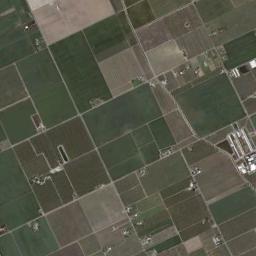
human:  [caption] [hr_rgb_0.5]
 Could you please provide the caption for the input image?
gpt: Some rectangular farmlands of different colors and sizes are neatly arranged on the ground and some houses are surrounded by these farmlands .

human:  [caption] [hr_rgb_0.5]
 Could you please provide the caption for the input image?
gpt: There are many rectangular farmlands of different sizes .

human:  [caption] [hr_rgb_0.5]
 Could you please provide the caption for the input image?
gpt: There are some light green and bare rectangular farmland .

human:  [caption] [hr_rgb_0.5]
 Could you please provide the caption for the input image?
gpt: Many dense, neatly arranged dark green, light green, light brown and brown mixed rectangular farmland of different sizes .

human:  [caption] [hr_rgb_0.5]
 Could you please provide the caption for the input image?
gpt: There are many brown rectangular farmlands and brown ones .